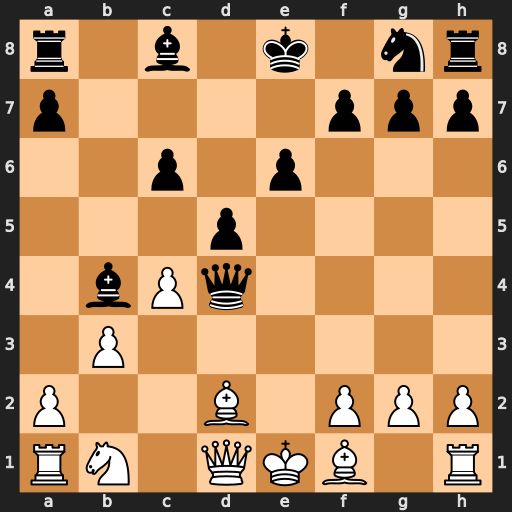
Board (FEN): r1b1k1nr/p4ppp/2p1p3/3p4/1bPq4/1P6/P2B1PPP/RN1QKB1R
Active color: w
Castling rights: KQkq
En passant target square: -
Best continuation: Bxb4 Qxa1 Bc3 Qxa2 Bxg7